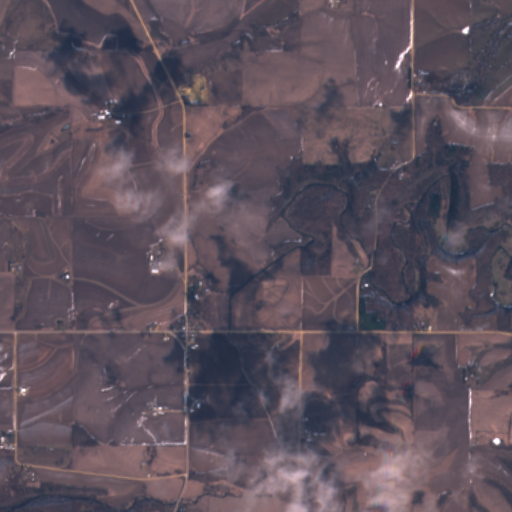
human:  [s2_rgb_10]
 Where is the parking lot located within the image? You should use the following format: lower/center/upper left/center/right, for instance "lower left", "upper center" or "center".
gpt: There is no parking lot in the image.